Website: crate-barrel
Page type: account-selection
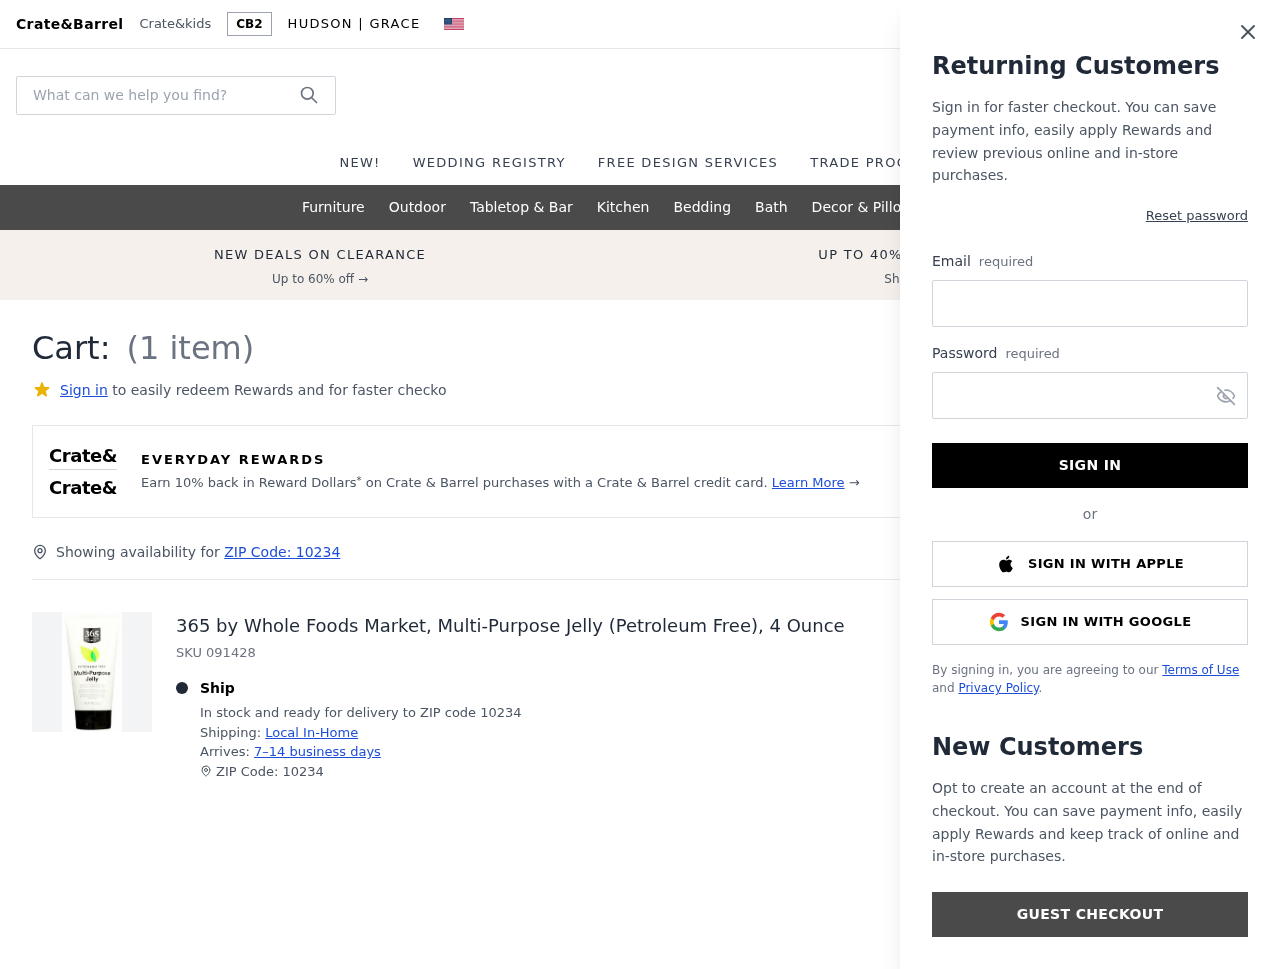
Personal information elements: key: PII_EMAIL
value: kerrybauer@yahoo.com
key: PII_POSTCODE
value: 10234
Product elements: key: PRODUCT1_NAME
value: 365 by Whole Foods Market, Multi-Purpose Jelly (Petroleum Free), 4 Ounce
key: PRODUCT1_QUANTITY
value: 1
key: PRODUCT1_SKU
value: SKU 091428
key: PRODUCT1_ORIGINAL_PRICE
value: $6.86
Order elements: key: ORDER_NUM_ITEMS
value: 1
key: ORDER_SUBTOTAL
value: $5.49
Search elements: key: HEADER_SEARCH
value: What can we help you find?